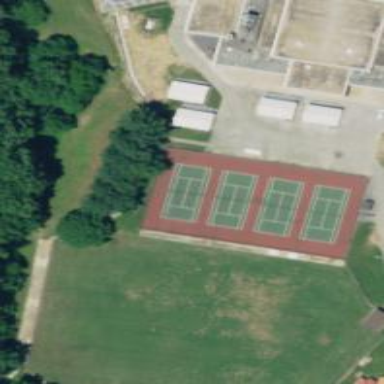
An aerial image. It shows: Tennis court on the leisure land pitch.